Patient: sex M, age 64
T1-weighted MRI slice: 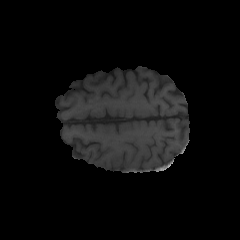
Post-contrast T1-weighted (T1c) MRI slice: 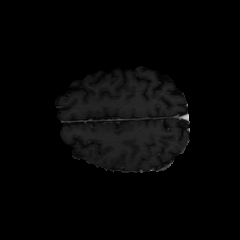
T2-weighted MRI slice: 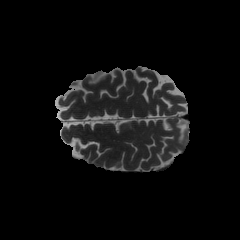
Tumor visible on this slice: no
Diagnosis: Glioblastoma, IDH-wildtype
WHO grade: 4